Question: i have jquery script with operator minus, but i got wrong values, this is my code
'''
var fuid = $(this).attr("data-delete-id");
var hargaProduk = parseInt($("#harga_"+fuid).text());
var hargaTotal = parseInt($("#total-harga").text());
var newValue = hargaTotal - hargaProduk;
$("#total-harga").html(newValue);
'''
And this is my HTML Code
'''
// foreach in here
<tr id="table_1">
<td>Data 1</td>
<td>Rp <span id="harga_1"> 275,000</span></td>
<td><span class="delete-product" data-delete-id="1"><span>Delete</span></span></td>
</tr>
<tr id="table_2">
<td>Data 2</td>
<td>Rp <span id="harga_2"> 175,000</span></td>
<td><span class="delete-product" data-delete-id="2"><span>Delete</span></span></td>
</tr>
<tr id="table_3">
<td>Data 3</td>
<td>Rp <span id="harga_3"> 180,000</span></td>
<td><span class="delete-product" data-delete-id="3"><span>Delete</span></span></td>
</tr>
//end foreach in here
<tr style="background:#DEDEDE;">
<td><b>Total </b></td>
<td></td>
<td><b>Rp <span id="total-harga"><?= number_format(CartTotal())?></span></b></td>
<td></td>
</tr>
'''
When i run it, it displaying like this:

But when i click delete in and run JS script value change to
Is there something wrong with my code? i just want to display value from variable hargaTotal - hargaProduk
Thankyou
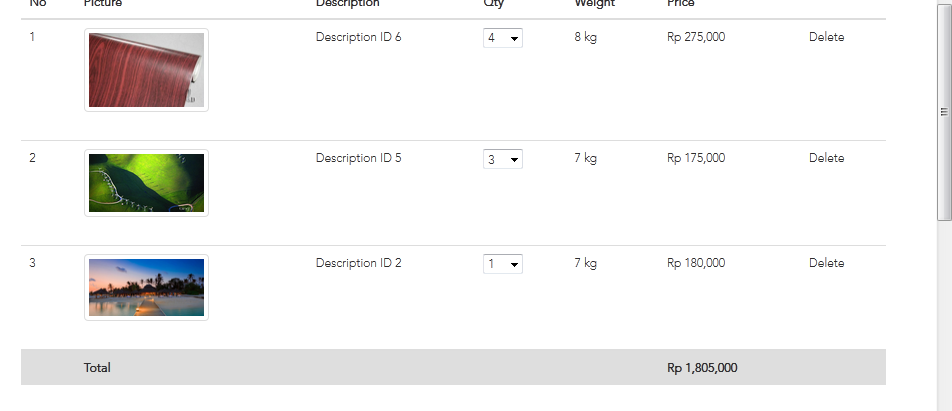
Answer: JavaScript's 'parseInt' and 'parseFloat' stop at the first invalid character, and they don't support commas, so 'parseInt("180,000")' returns '180'. To parse your numbers, you'll need to remove the commas:
'''
var hargaProduk = parseInt($("#harga_"+fuid).text().replace(/,/g, ""));
// ------------------------------------------------^^^^^^^^^^^^^^^^^^
'''
...and then add them back when displaying; if you search, you'll find solutions for formatting numbers with thousands separators here on SO, <URL>.